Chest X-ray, PA view. Patient: 41 years old, sex M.
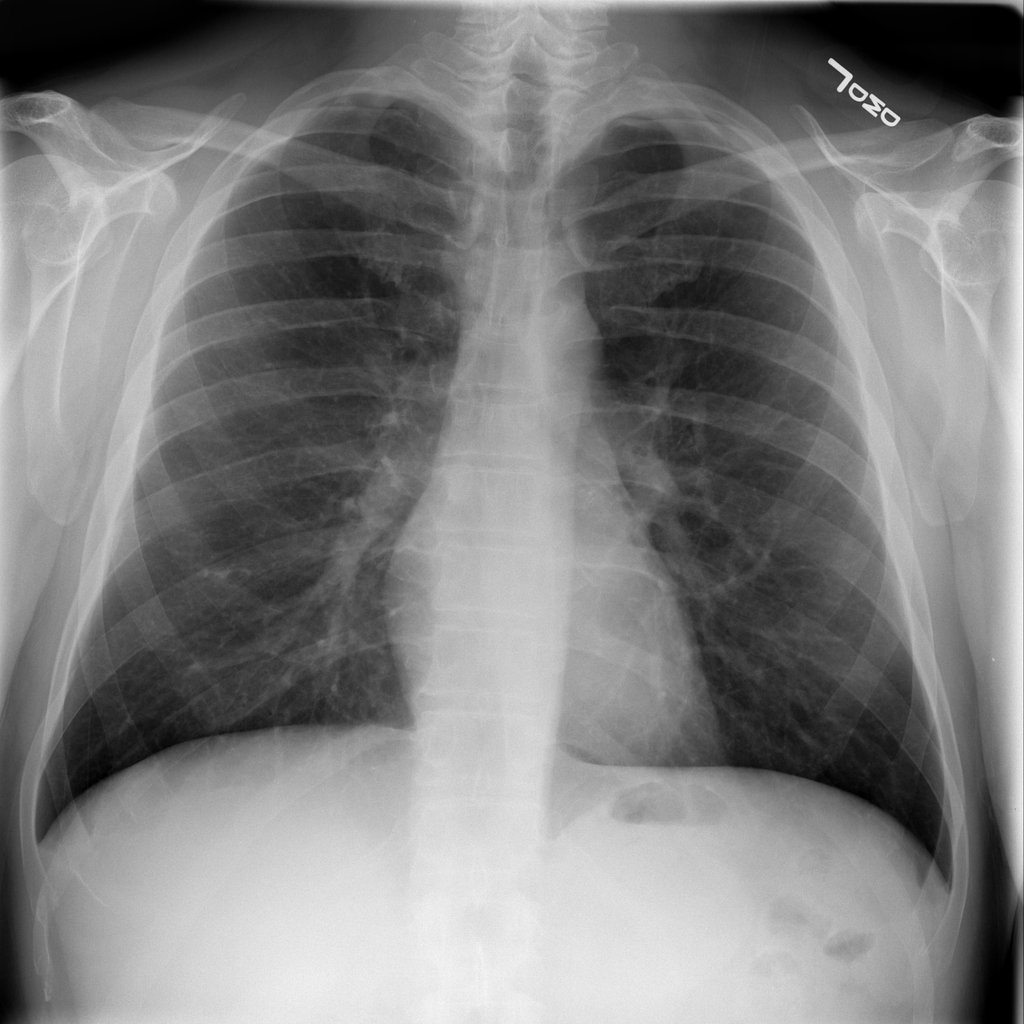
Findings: Infiltration